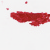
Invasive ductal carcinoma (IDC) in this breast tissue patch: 0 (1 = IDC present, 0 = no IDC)